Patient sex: M
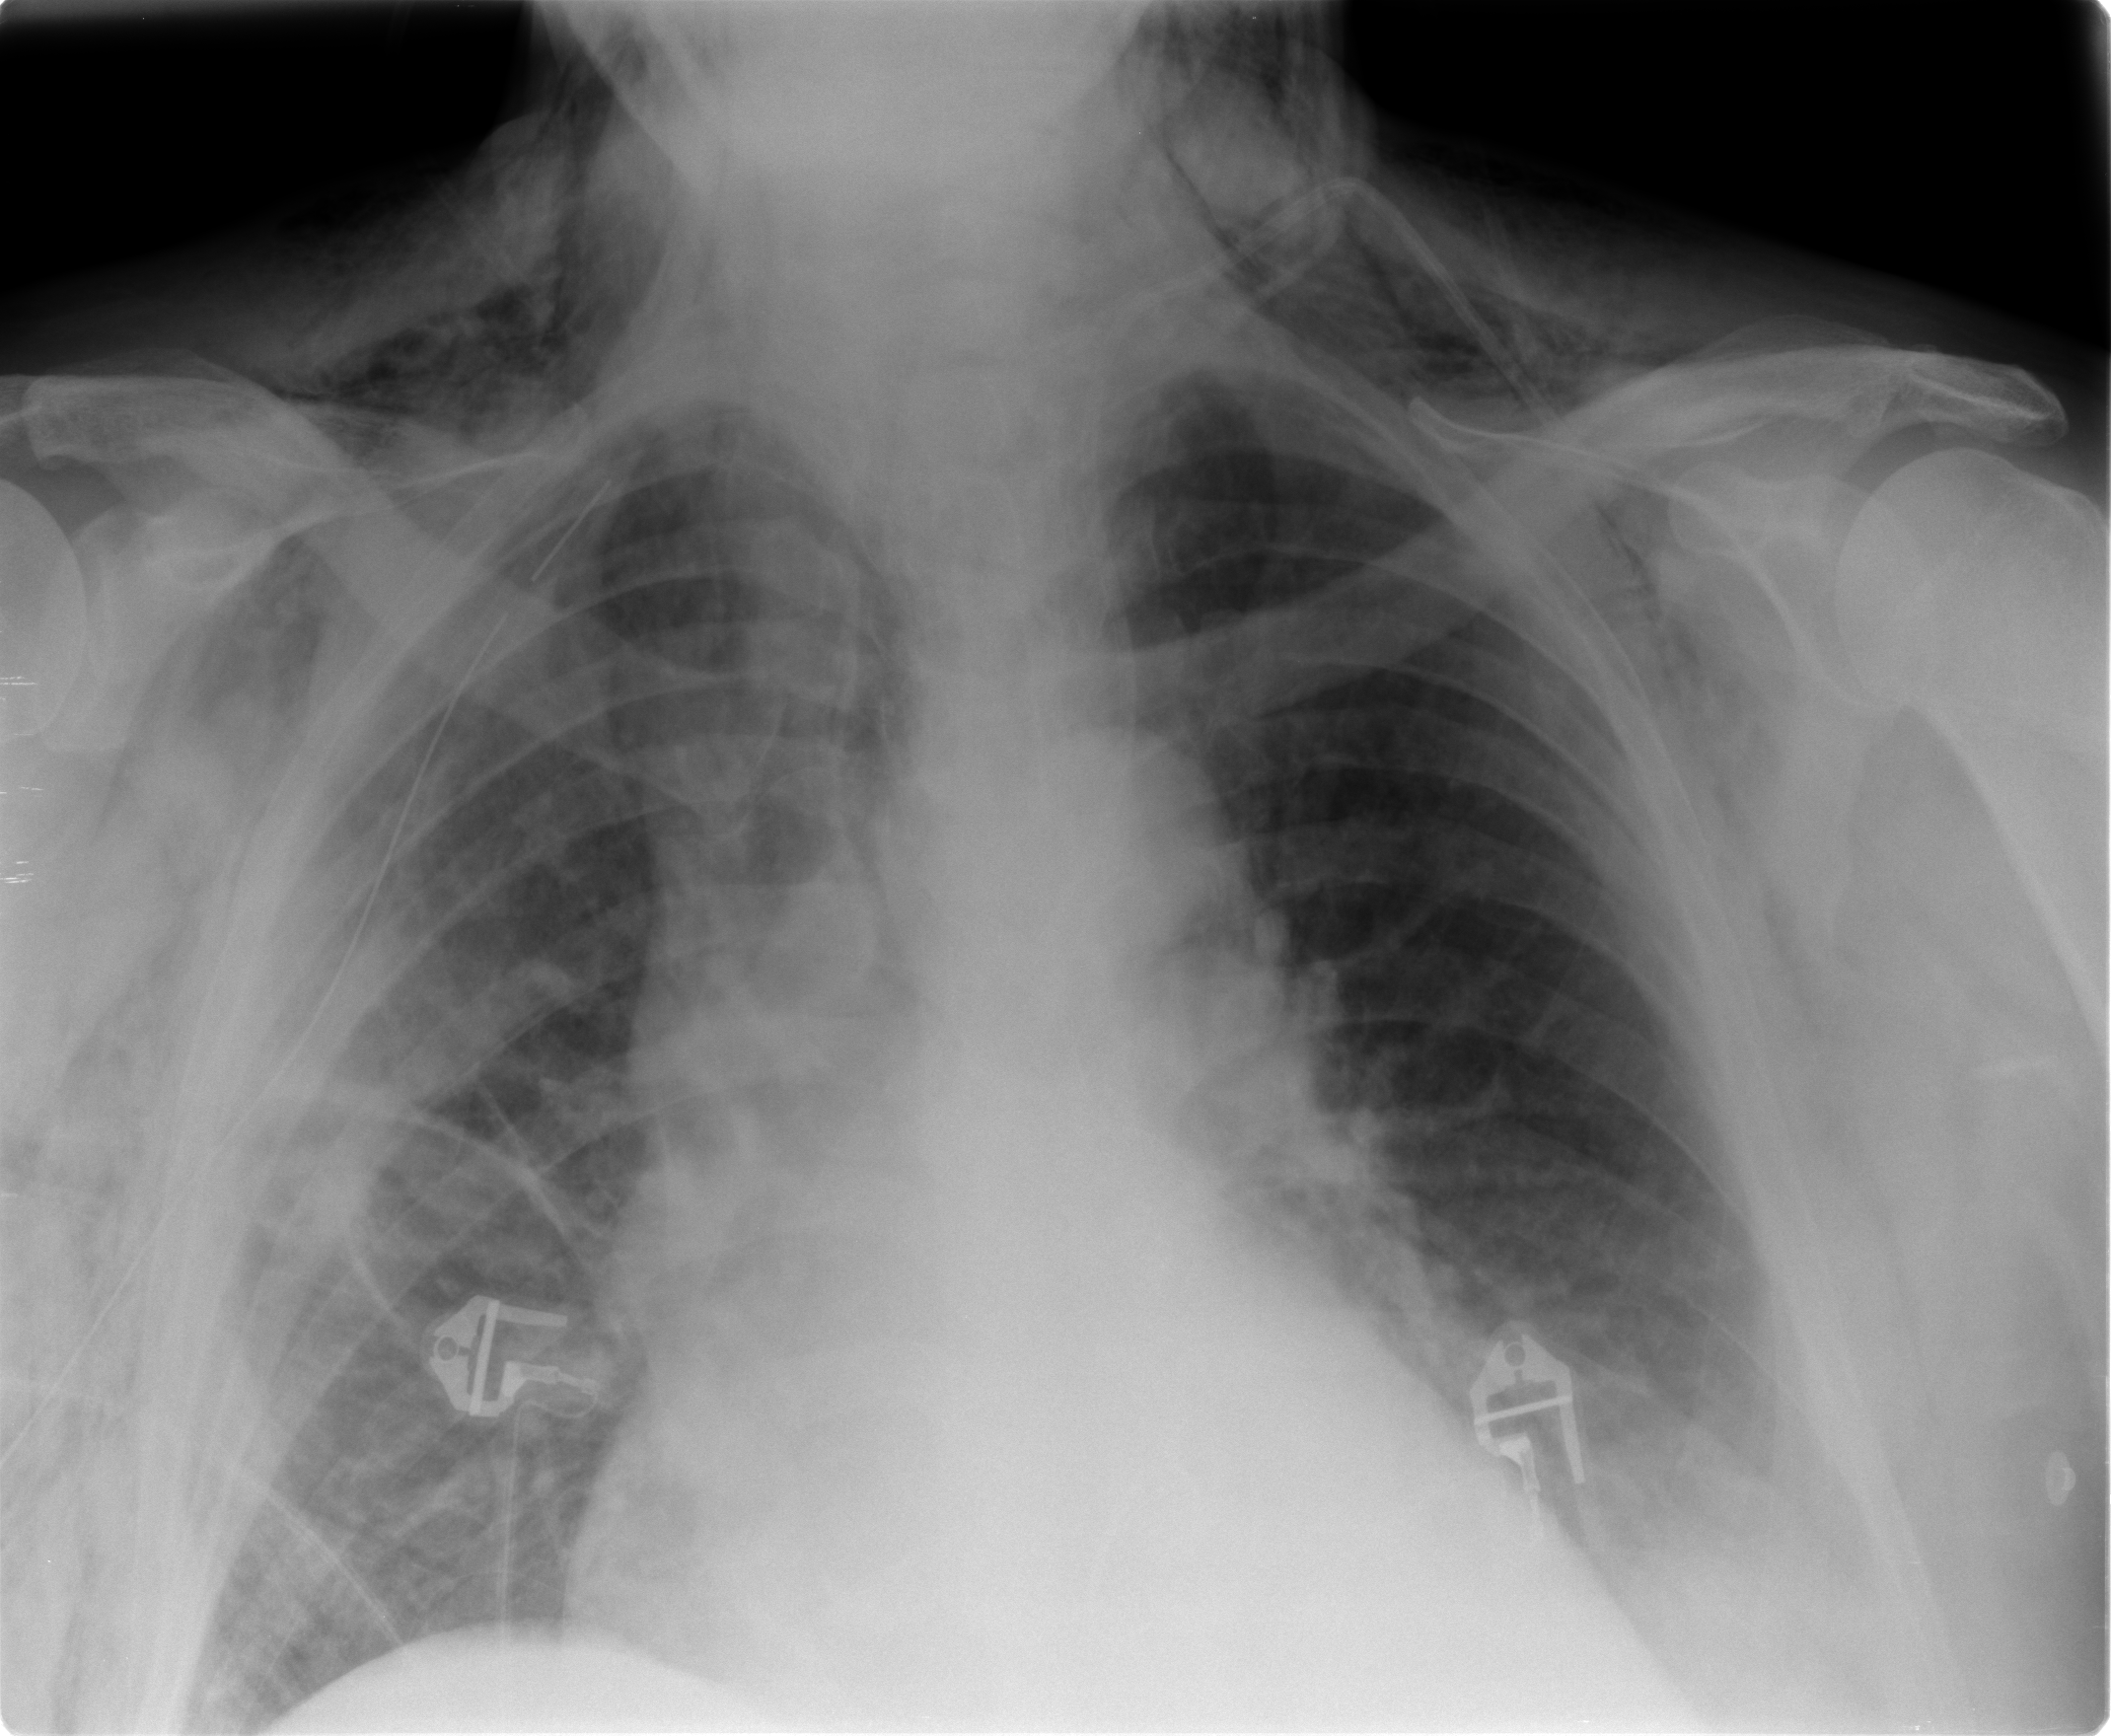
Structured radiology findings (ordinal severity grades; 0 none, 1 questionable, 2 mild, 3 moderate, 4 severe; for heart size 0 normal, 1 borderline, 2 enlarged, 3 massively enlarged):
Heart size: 2
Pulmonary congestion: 1
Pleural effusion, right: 0
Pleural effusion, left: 1
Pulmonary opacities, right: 1
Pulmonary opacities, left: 0
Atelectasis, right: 2
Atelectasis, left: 1